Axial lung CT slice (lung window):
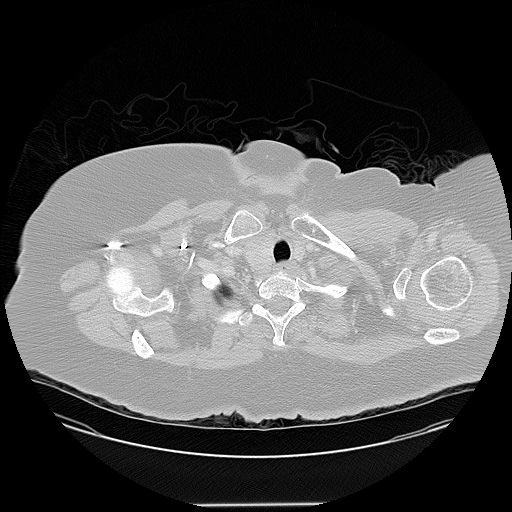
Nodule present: no